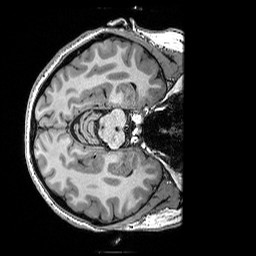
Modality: T1w
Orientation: axial
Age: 41
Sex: female